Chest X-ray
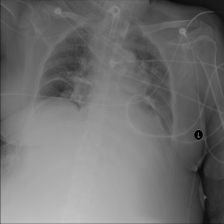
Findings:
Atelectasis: negative
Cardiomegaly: negative
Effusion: positive
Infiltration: positive
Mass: negative
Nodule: negative
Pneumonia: negative
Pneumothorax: negative
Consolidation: negative
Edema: negative
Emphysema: negative
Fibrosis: negative
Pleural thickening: negative
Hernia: negative